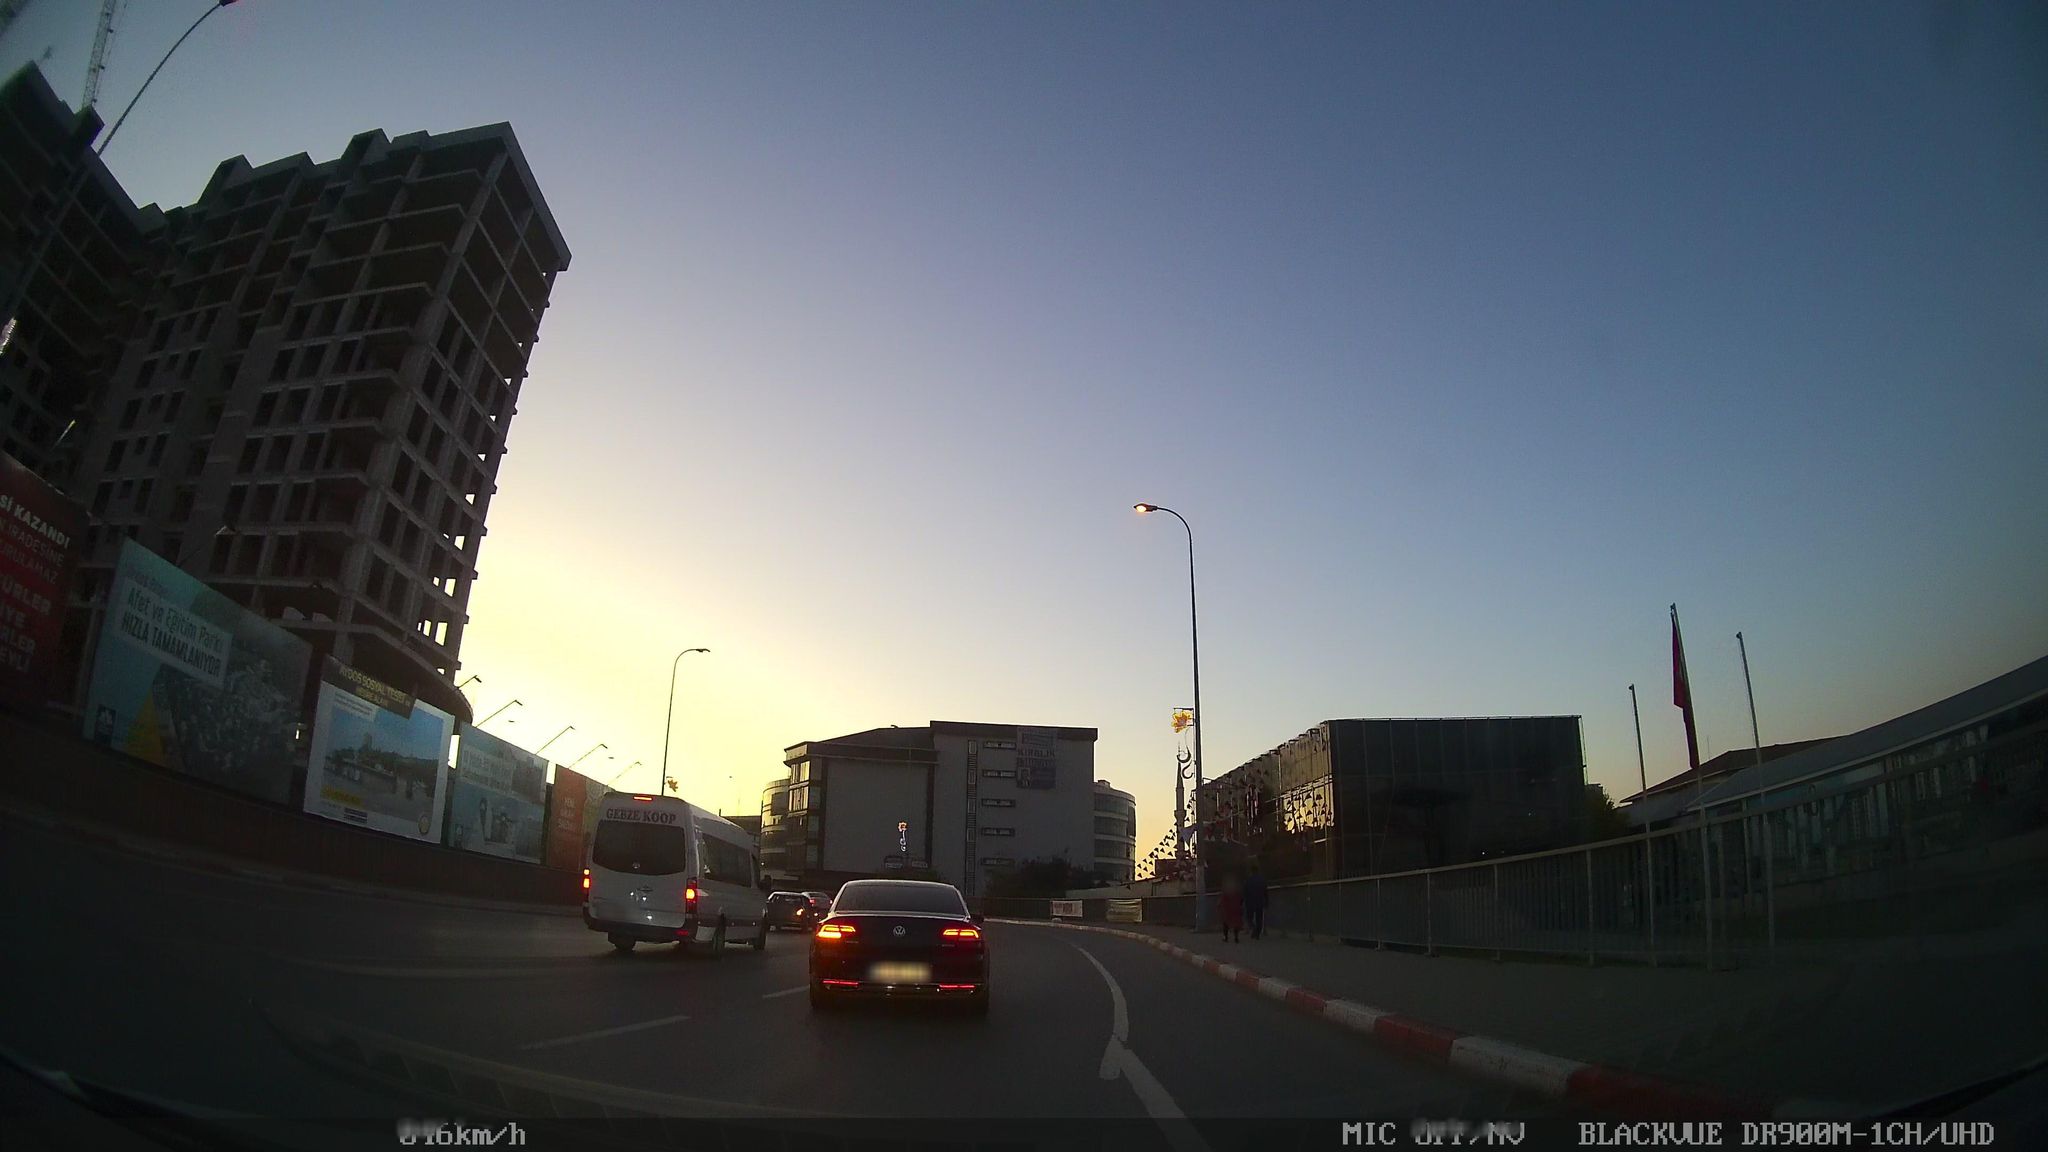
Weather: clear
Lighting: dusk/dawn
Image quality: good
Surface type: driving surface
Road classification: residential, footway, steps, pedestrian
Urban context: urban centre
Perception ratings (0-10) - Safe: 1.55, Lively: 6.58, Beautiful: 3.29, Boring: 2.32, Depressing: 5.63, Wealthy: 3.57